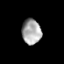
Tissue: prostate
Cell type: Myeloid cells
Senescence score: 0.2333
Nuclear area (px): 476
Mean DAPI intensity: 166.334